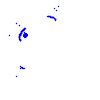
Particle: electron